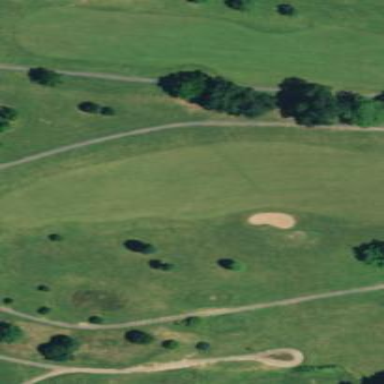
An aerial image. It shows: Grassy fairway on golf course.